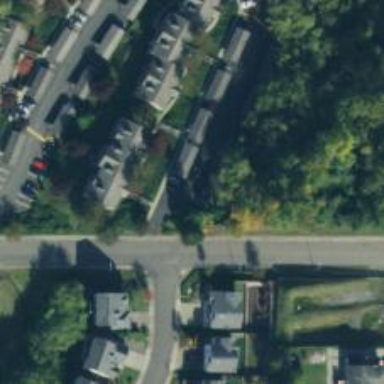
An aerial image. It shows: Living street.